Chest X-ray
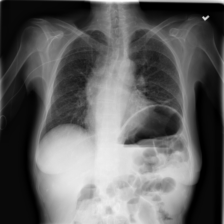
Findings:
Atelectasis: positive
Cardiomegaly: negative
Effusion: negative
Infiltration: negative
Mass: negative
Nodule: negative
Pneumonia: negative
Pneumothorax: negative
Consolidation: negative
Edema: negative
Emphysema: negative
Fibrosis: negative
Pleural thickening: negative
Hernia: negative